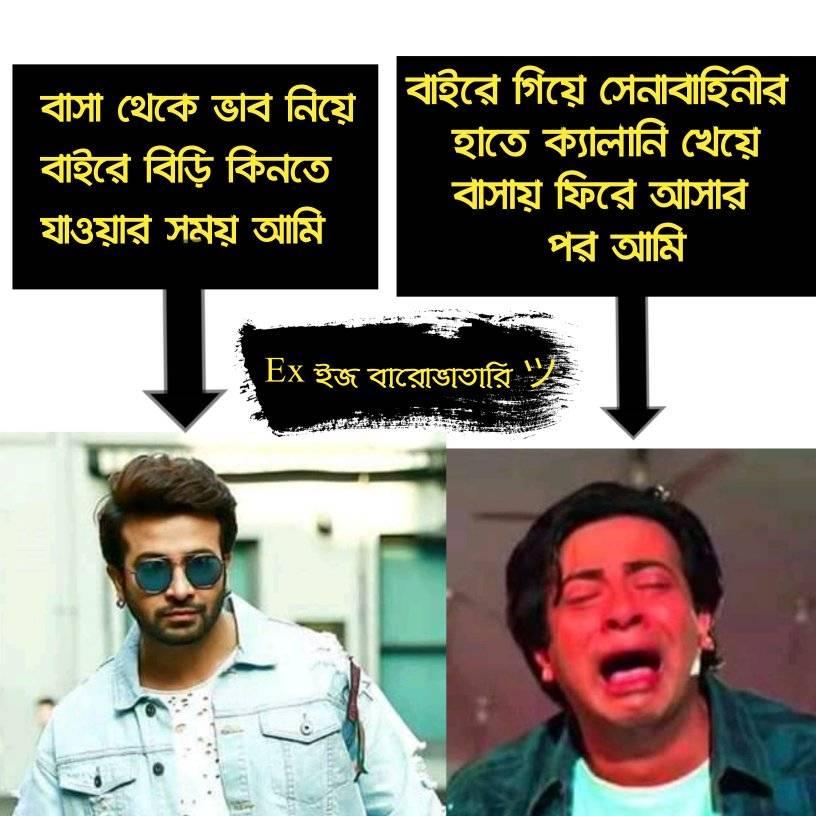
Caption: বাসা থেকে ভাব নিয়ে বাইরে বিড়ি কিনতে যাওয়ার সময় আমি   বাইরে গিয়ে সেনাবাহিনীর হাতে ক্যালানি খেয়ে বাসায় ফিরে আসার পর আমি
Label: non-hate